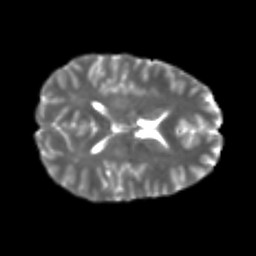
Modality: T2w
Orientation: axial
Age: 20
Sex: female
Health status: healthy
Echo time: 0.074 s